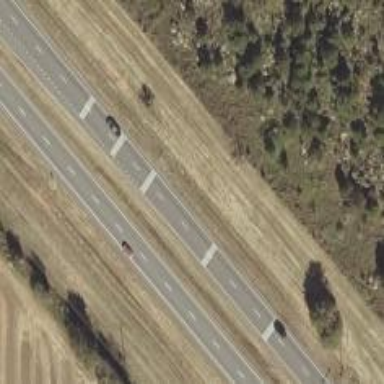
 designated as trunk highway. It is dual carriageway."